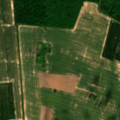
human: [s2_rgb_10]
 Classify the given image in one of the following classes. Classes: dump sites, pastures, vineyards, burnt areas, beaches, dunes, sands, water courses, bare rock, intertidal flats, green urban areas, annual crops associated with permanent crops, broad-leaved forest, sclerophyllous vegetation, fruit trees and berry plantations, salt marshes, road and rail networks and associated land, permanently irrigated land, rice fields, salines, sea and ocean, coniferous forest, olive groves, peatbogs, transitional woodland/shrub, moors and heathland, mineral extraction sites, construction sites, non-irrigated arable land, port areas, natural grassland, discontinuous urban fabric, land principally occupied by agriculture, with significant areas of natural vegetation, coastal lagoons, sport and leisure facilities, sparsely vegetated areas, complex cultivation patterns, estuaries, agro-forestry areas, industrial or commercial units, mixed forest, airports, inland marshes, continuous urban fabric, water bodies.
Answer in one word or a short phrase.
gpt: non-irrigated arable land, broad-leaved forest, transitional woodland/shrub